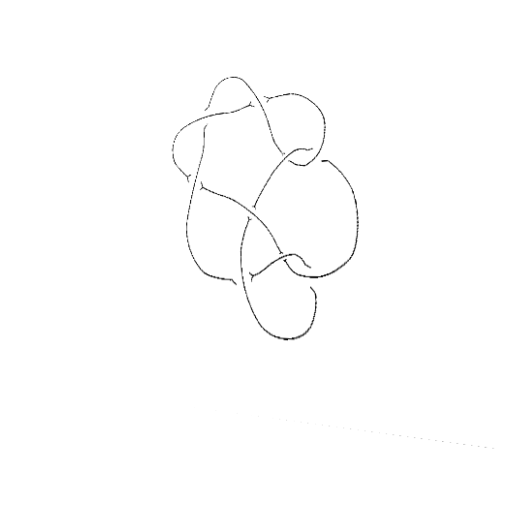
Crossing number: 9